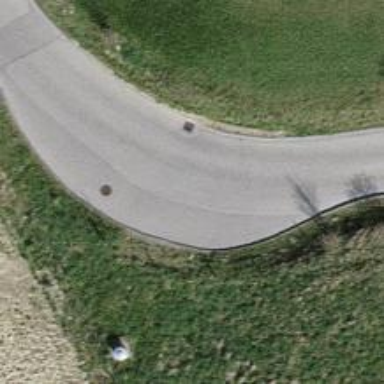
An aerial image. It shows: Passing place on the road.